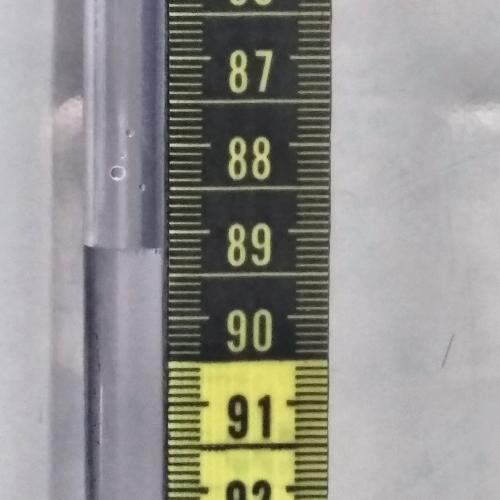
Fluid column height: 89.2 cm